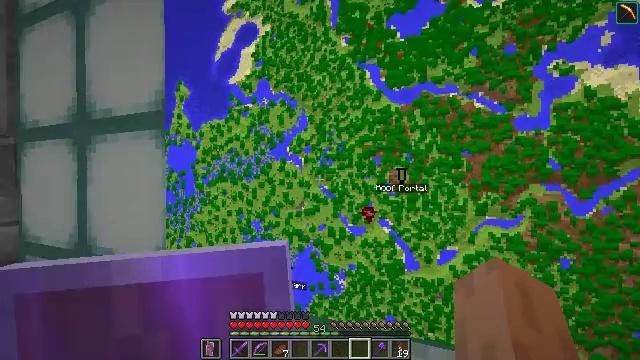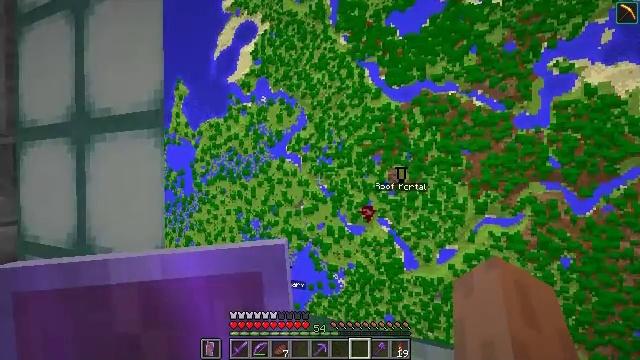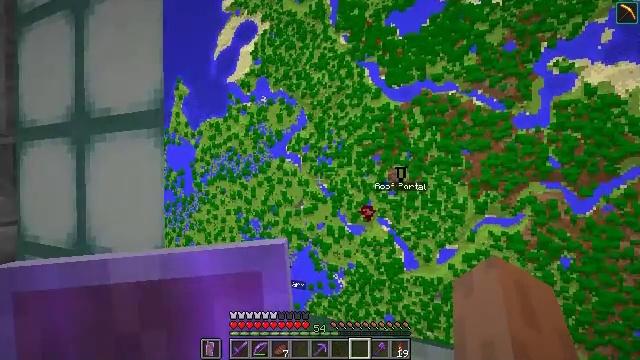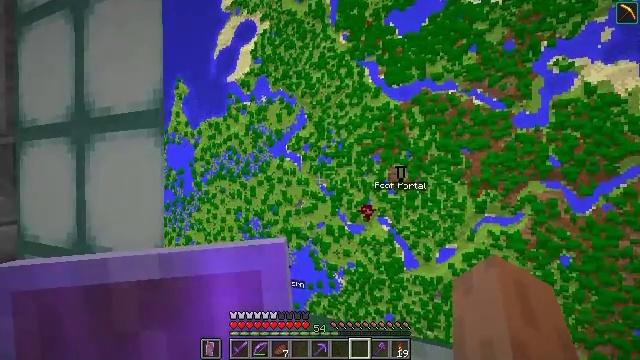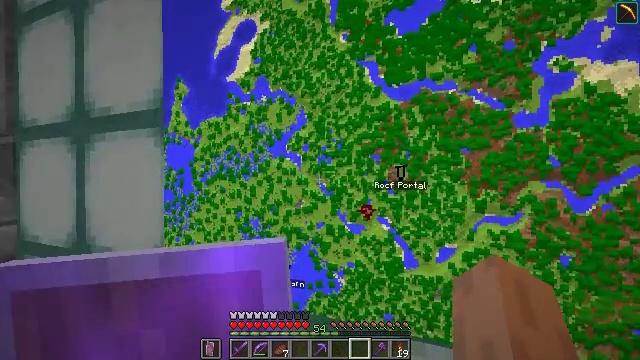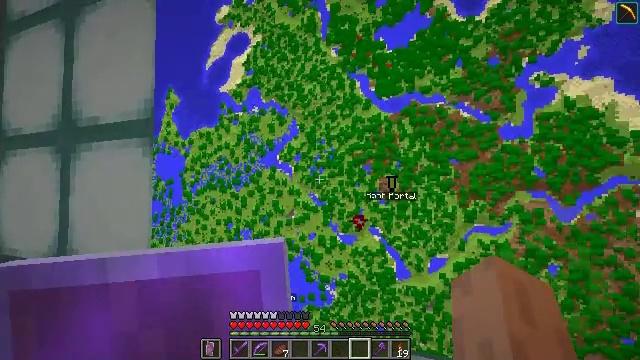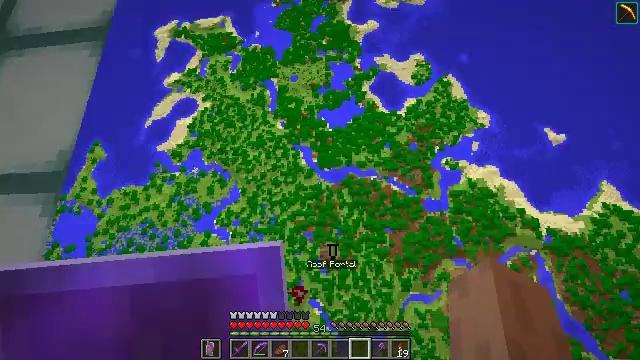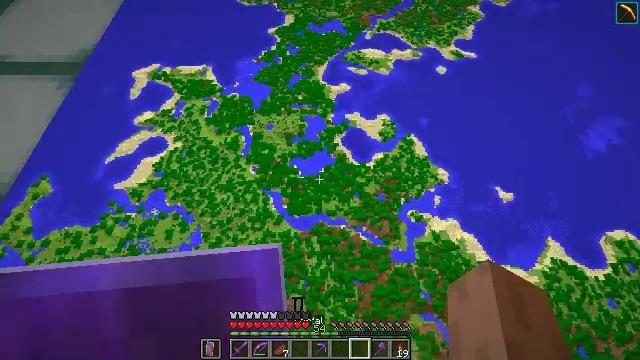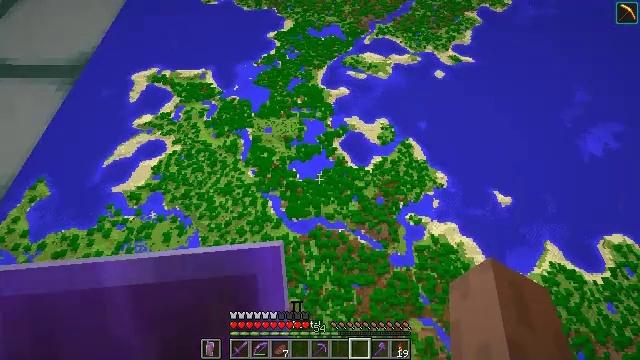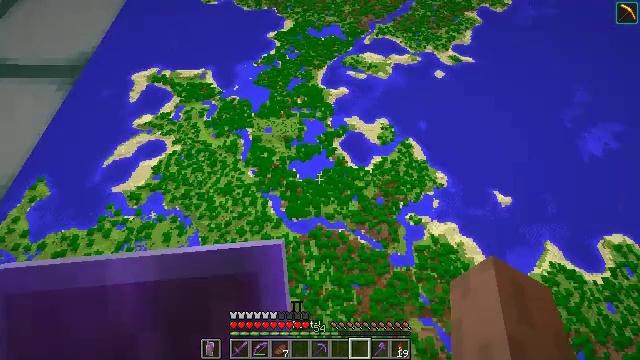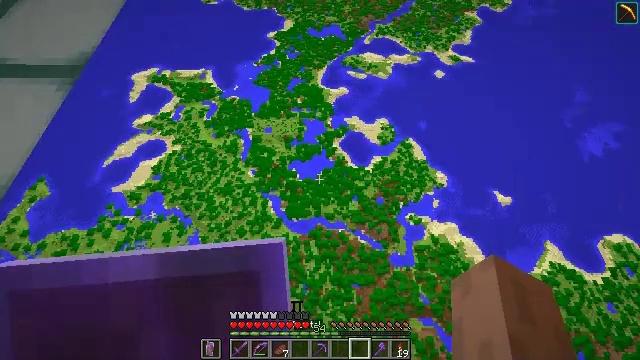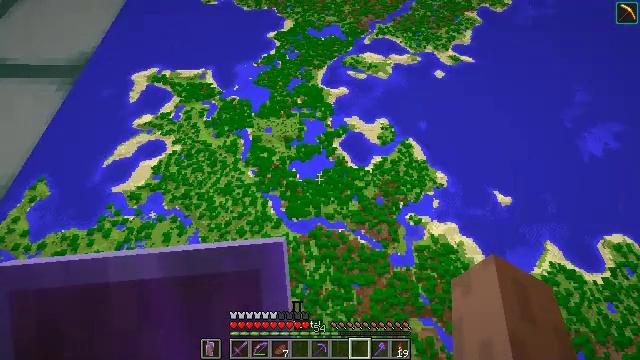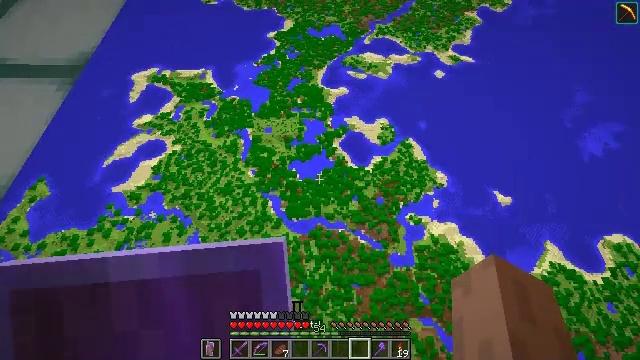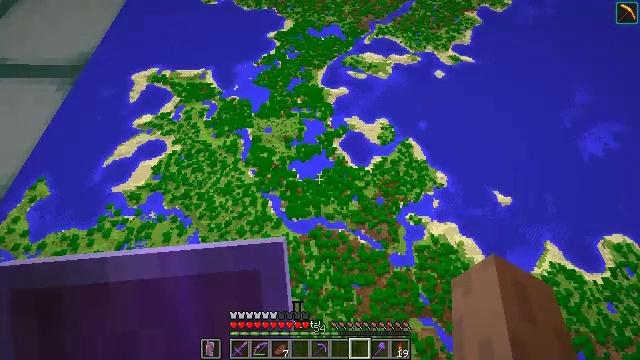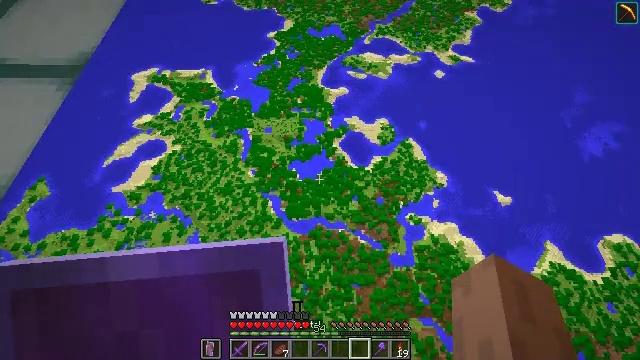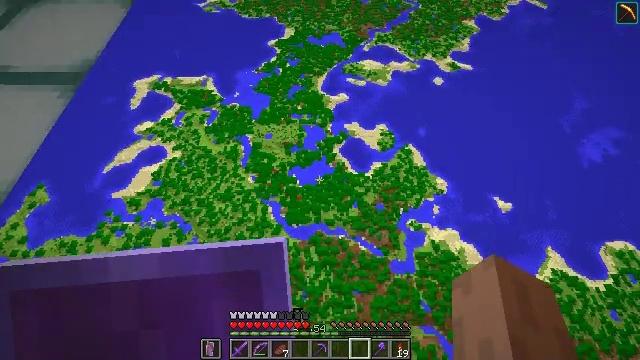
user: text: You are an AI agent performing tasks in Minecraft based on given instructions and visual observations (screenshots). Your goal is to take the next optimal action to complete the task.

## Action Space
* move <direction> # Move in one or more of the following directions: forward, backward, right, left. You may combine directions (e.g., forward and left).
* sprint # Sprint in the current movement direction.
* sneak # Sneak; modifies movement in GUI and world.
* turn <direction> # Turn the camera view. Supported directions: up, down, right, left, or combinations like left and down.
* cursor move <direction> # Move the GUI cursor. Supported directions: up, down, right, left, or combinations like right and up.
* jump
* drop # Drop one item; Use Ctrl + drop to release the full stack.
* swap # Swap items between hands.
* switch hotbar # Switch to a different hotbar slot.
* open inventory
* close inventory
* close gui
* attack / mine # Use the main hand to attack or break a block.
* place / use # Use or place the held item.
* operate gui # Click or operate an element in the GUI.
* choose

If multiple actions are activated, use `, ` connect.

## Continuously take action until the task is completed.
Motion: motion action
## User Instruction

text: Hunt a squid.
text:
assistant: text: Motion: no_op
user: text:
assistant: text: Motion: no_op
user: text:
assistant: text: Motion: no_op
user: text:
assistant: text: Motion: no_op
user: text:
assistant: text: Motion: turn right and up
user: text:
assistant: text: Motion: turn right and up
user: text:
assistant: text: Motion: turn right and up
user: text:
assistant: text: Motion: no_op
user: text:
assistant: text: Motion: no_op
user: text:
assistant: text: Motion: no_op
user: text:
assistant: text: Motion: no_op
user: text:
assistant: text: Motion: no_op
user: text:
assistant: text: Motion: no_op
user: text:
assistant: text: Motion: no_op
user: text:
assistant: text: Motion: turn up
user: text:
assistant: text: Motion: move right, turn right and up
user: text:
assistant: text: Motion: move right, turn right and up
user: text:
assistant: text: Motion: move right
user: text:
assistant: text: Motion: move right
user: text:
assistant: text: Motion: move right
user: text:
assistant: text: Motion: no_op
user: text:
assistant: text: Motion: no_op
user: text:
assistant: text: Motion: no_op
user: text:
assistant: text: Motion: no_op
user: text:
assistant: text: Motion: no_op
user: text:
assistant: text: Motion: no_op
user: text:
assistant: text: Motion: no_op
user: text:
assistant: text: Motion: no_op
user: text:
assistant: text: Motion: no_op
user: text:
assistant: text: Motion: no_op